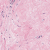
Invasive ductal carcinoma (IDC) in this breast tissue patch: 0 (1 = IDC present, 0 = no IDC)